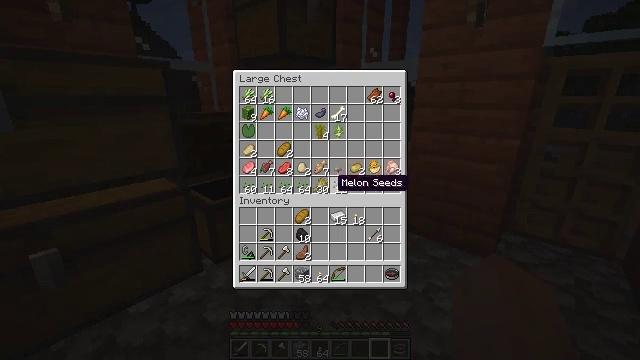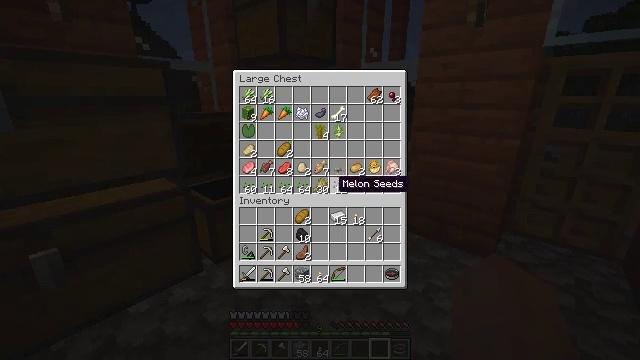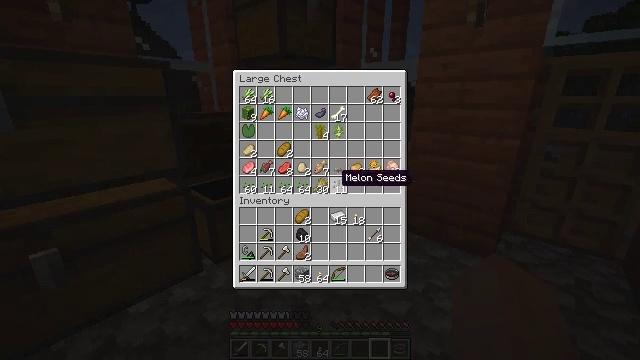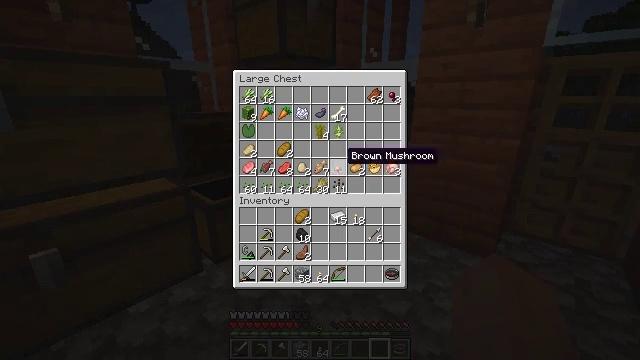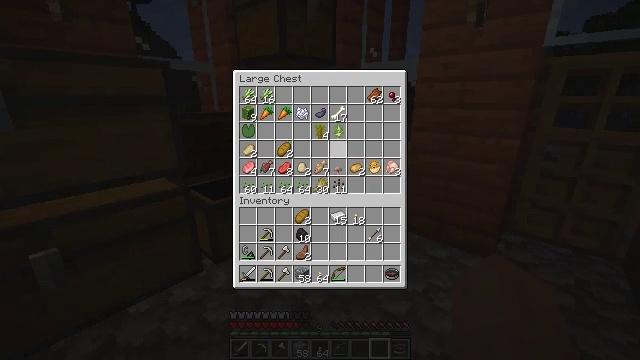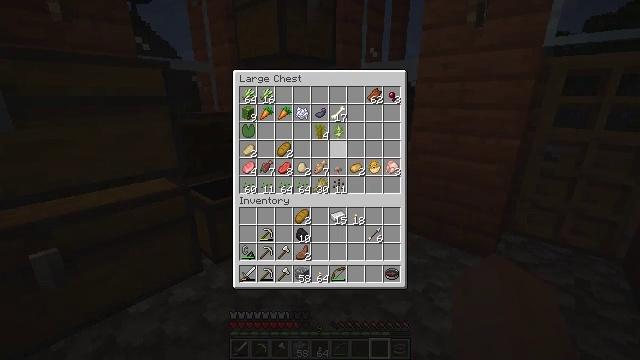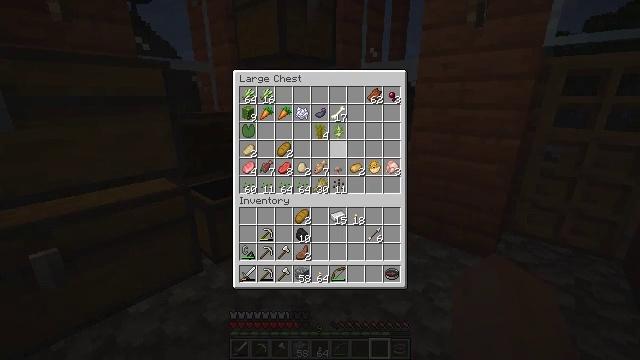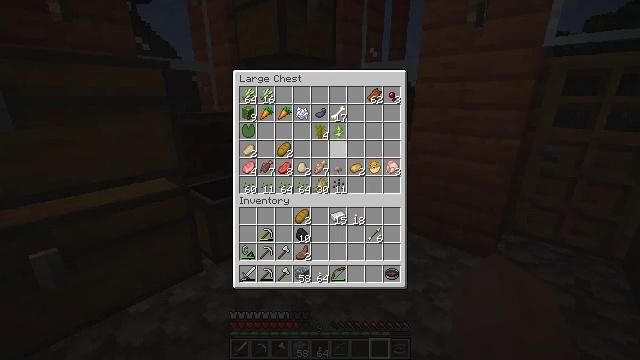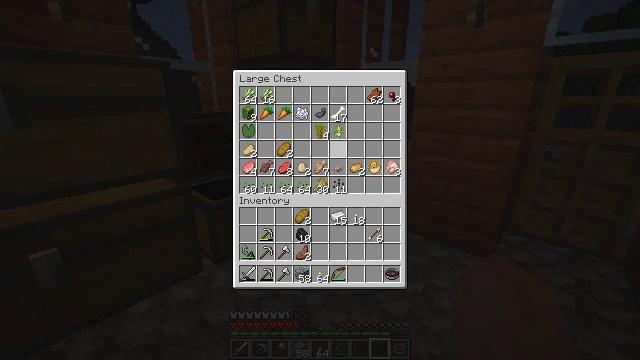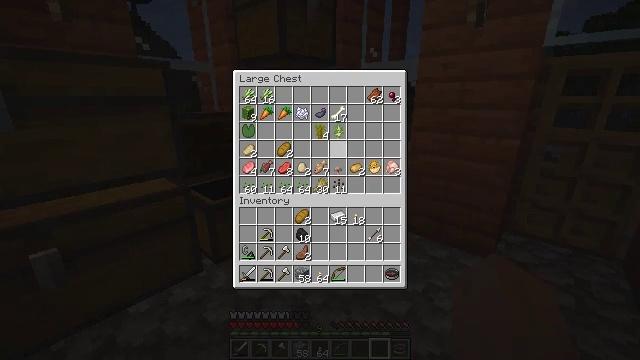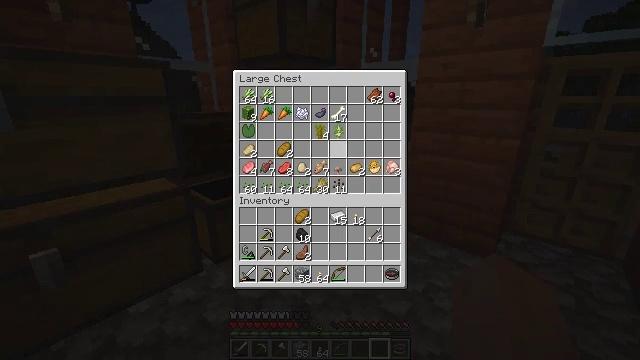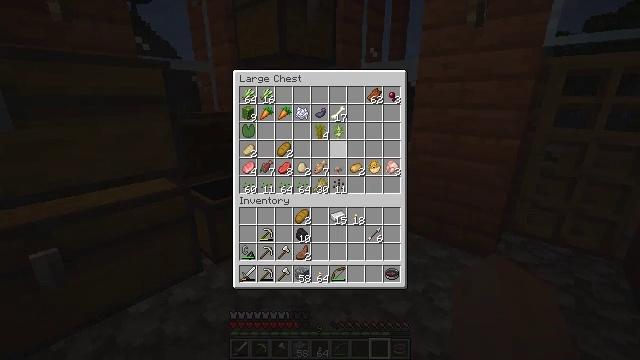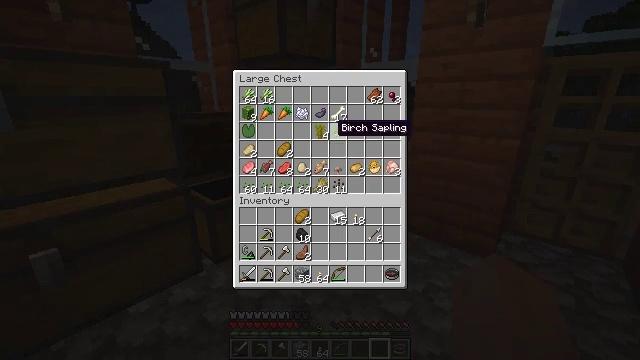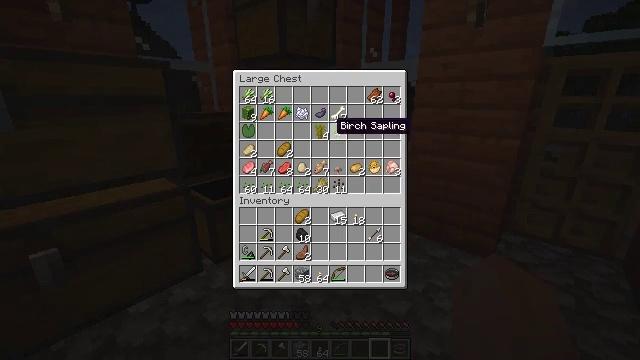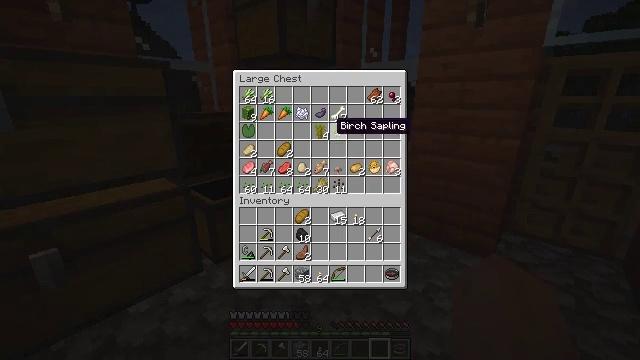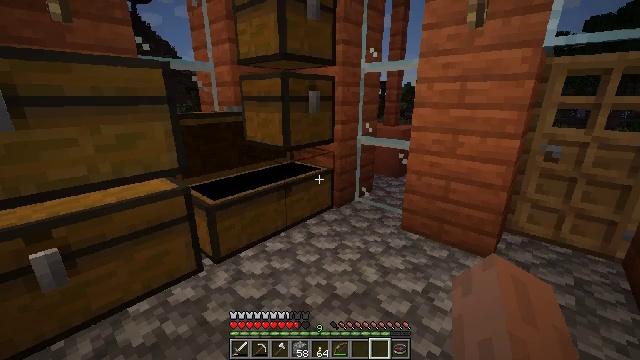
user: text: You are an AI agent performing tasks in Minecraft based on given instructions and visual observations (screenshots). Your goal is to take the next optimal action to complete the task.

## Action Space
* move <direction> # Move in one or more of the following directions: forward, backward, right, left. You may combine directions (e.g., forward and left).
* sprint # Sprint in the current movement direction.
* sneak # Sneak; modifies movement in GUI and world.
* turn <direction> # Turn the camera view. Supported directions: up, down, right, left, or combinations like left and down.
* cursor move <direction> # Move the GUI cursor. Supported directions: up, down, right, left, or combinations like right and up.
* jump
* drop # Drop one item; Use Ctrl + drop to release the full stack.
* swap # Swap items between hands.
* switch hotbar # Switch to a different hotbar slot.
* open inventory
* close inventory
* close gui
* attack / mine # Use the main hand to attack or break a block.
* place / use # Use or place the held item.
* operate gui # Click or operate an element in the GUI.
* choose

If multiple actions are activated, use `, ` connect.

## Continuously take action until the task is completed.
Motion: motion action
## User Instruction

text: Make sure you have materials to craft a stonecutter.
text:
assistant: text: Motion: no_op
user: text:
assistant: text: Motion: no_op
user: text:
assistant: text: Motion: turn up
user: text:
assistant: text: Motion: turn up
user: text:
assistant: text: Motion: no_op
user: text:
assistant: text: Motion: no_op
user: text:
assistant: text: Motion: no_op
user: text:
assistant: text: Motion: no_op
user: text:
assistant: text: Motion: no_op
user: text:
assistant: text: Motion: no_op
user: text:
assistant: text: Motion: no_op
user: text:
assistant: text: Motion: no_op
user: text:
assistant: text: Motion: no_op
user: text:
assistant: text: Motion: no_op
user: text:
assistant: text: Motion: no_op
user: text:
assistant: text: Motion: no_op
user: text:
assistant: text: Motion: no_op
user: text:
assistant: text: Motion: turn left and up
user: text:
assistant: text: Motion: turn left and up
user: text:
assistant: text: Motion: turn left and up
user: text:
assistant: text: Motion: turn left and up
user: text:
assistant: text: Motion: turn up
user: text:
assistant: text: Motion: no_op
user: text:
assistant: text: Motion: use / place
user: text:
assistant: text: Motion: use / place
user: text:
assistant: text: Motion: use / place
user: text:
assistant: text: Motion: use / place
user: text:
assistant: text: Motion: no_op
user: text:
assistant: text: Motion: no_op
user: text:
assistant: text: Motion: no_op